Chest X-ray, PA view. Patient: 67 years old, sex M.
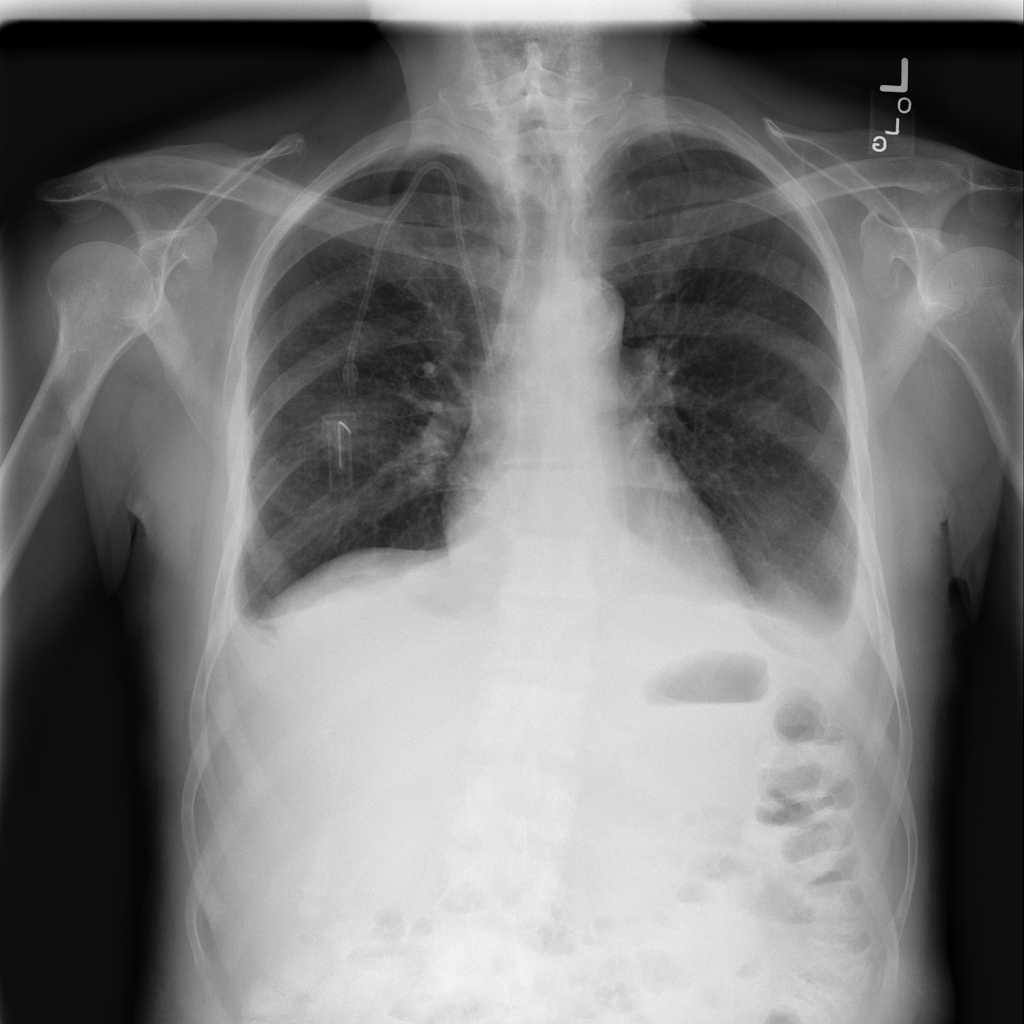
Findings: Effusion